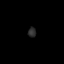
Tissue: prostate
Cell type: Fibroblasts
Senescence score: 0.7626
Nuclear area (px): 79
Mean DAPI intensity: 42.747